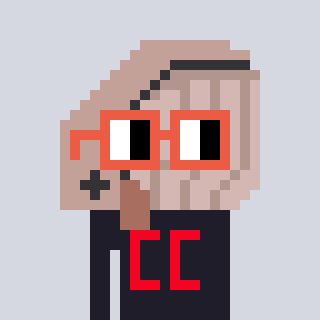
a pixel art character with square orange glasses, a whale-shaped head and a grayscale-colored body on a cool background